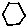
Label: hexagon